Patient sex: M
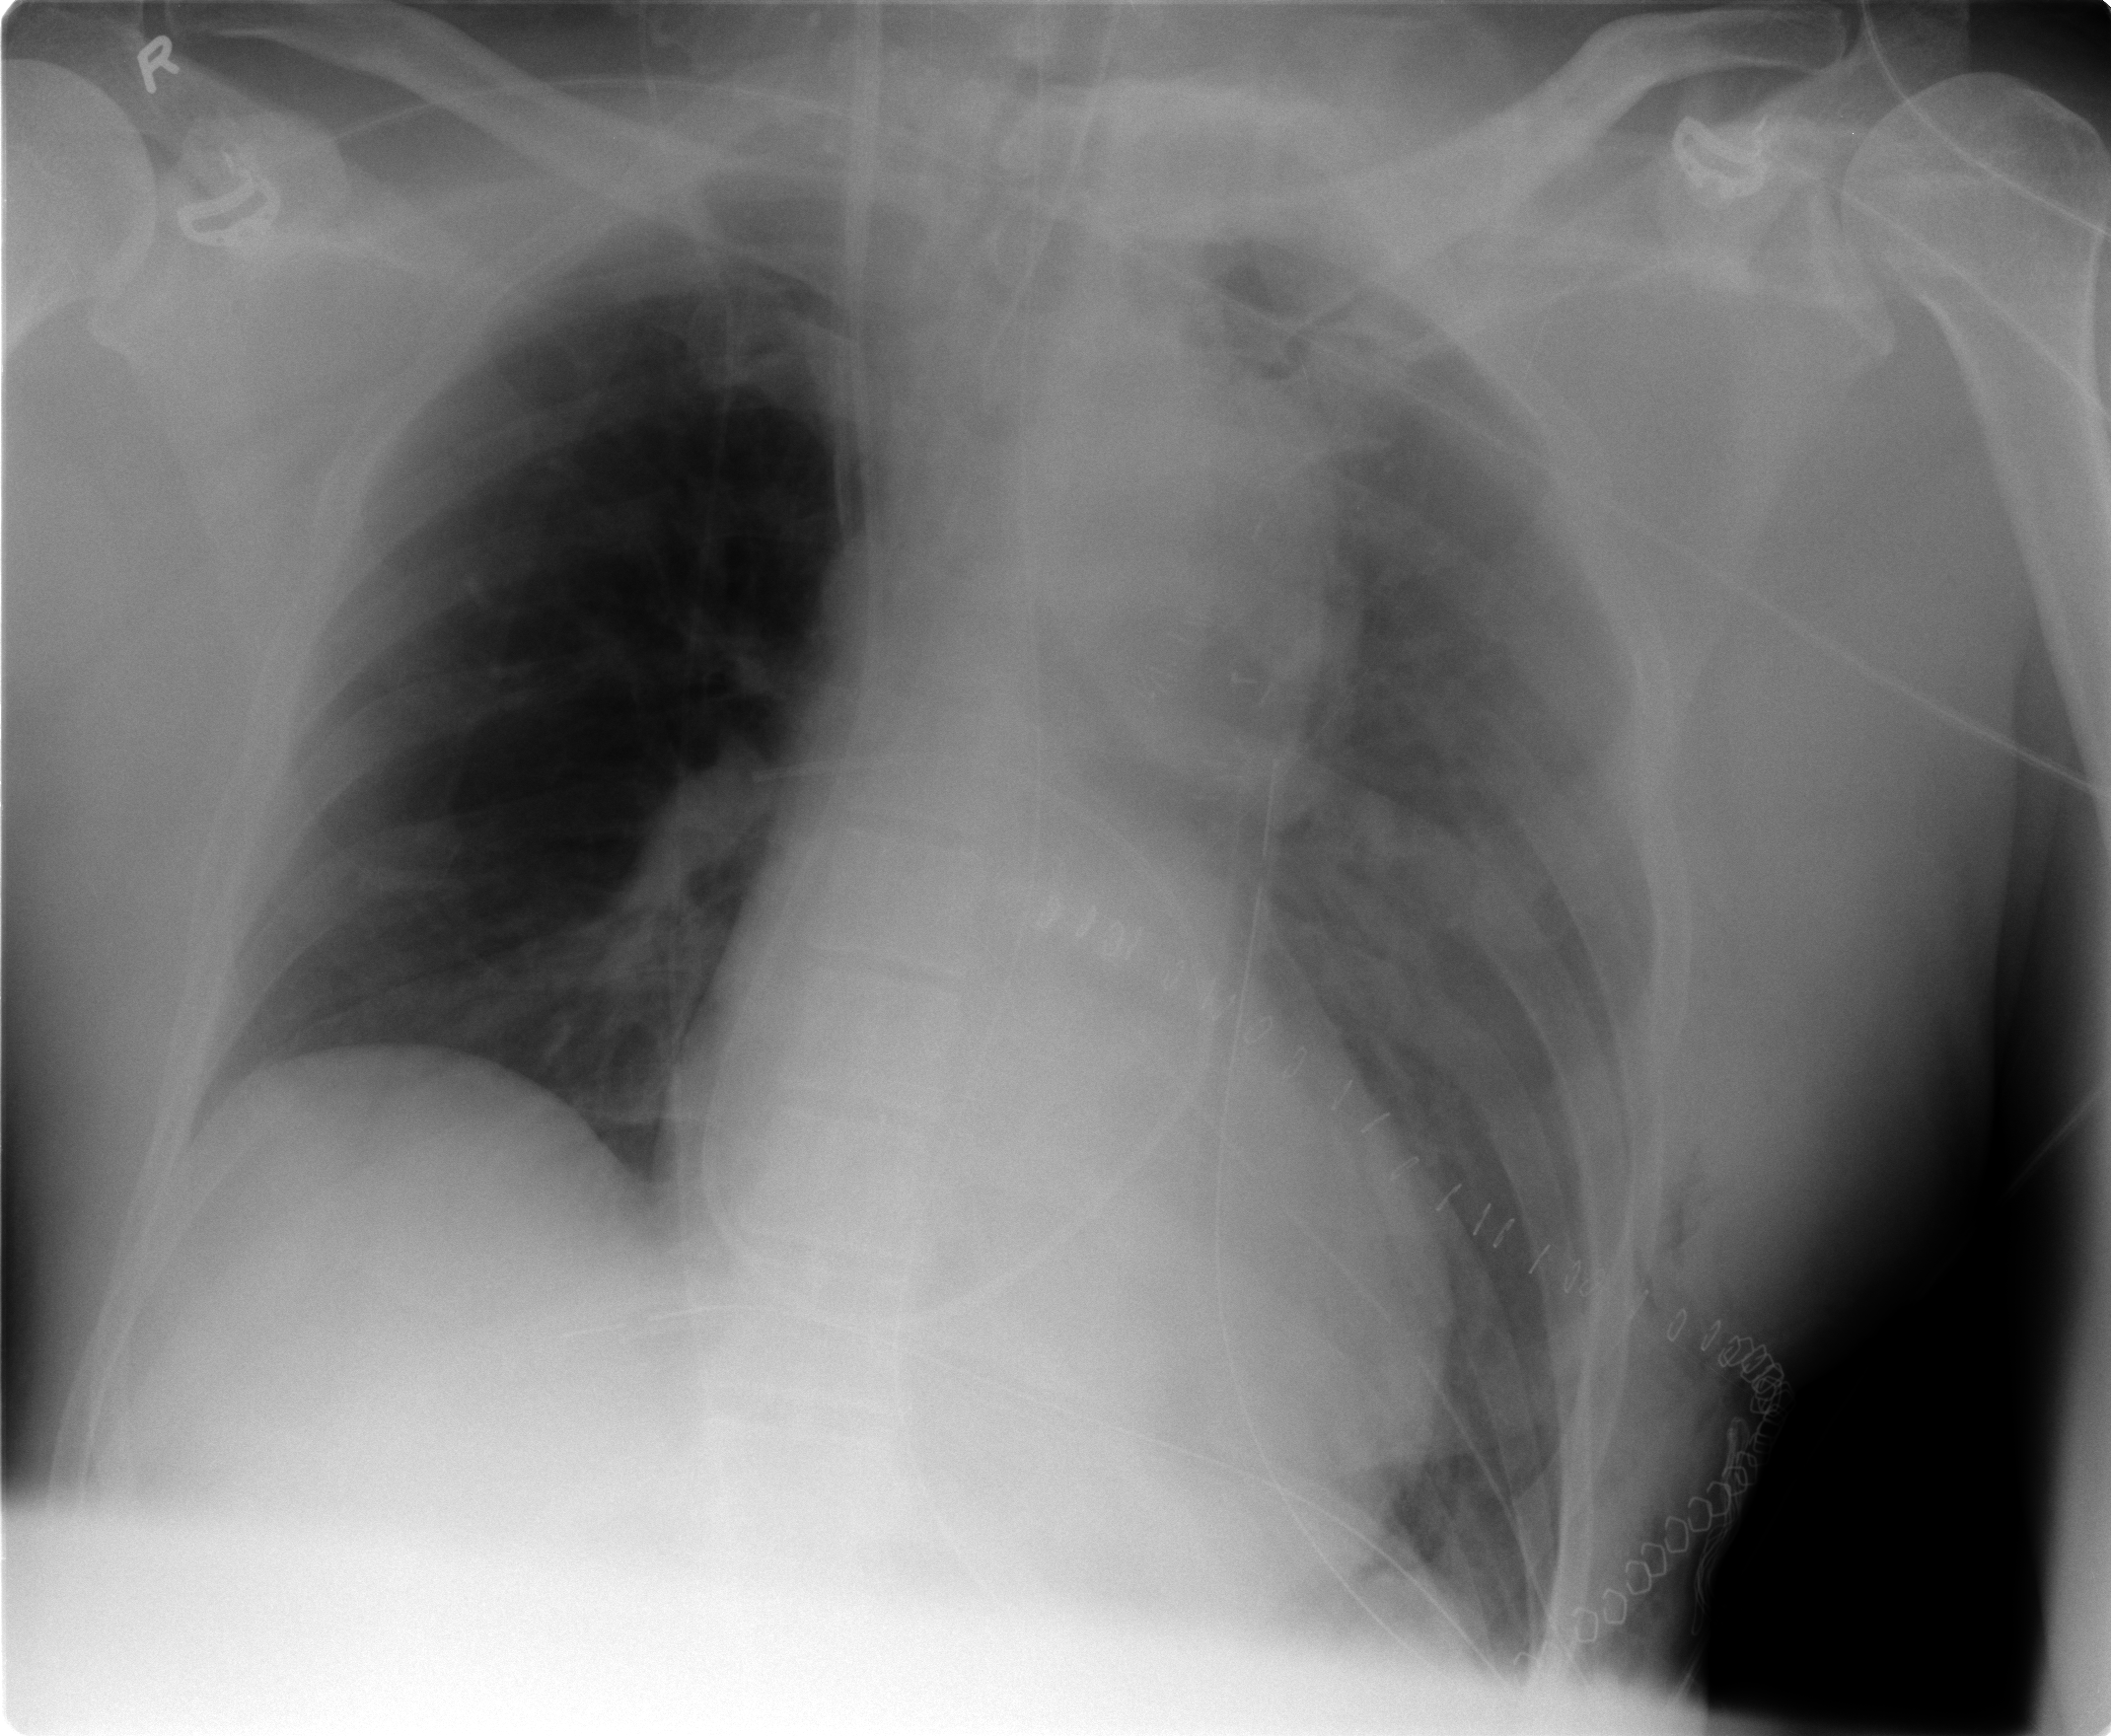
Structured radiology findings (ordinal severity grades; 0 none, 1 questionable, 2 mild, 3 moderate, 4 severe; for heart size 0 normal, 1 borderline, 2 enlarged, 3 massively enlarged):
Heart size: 0
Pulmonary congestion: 0
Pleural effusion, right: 0
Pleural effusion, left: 0
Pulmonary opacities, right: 0
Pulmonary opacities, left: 2
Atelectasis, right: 0
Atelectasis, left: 2